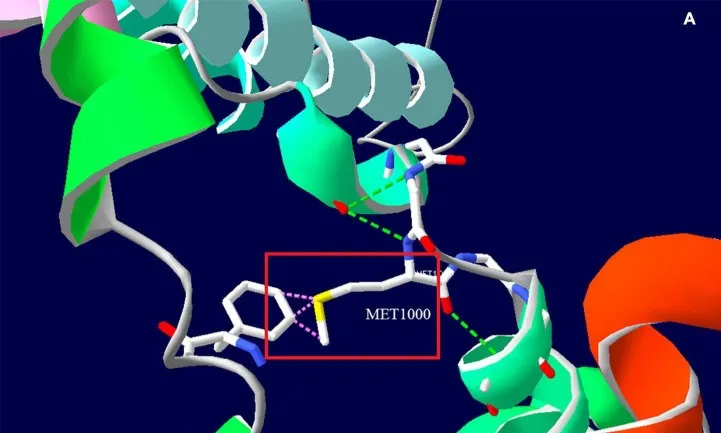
Three-dimensional structure prediction model of TRPM7 protein by SWISS-MODEL and Swiss-Pdb Viewer. Amino acid side chain structure of the wild type (Met1000).
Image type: radiology (ct)